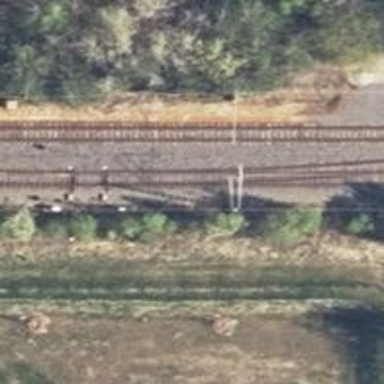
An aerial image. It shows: Railway switch.